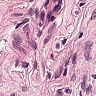
Metastatic tissue present: no